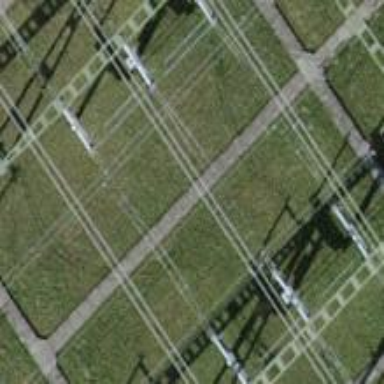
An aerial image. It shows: Power line is depicted.